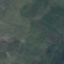
Label: HerbaceousVegetation